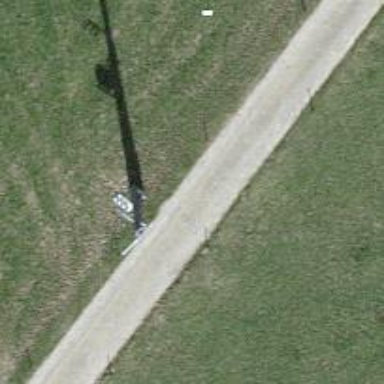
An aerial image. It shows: Distribution transformer on power pole.